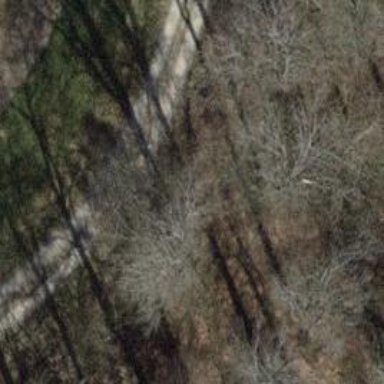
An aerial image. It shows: Gravel track road.